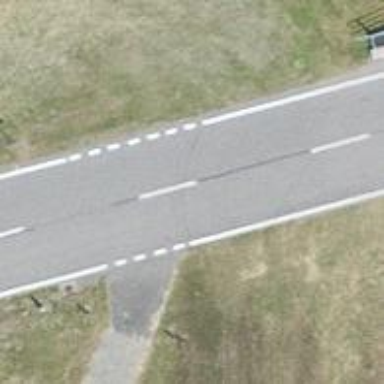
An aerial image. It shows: Secondary road with asphalt surface.